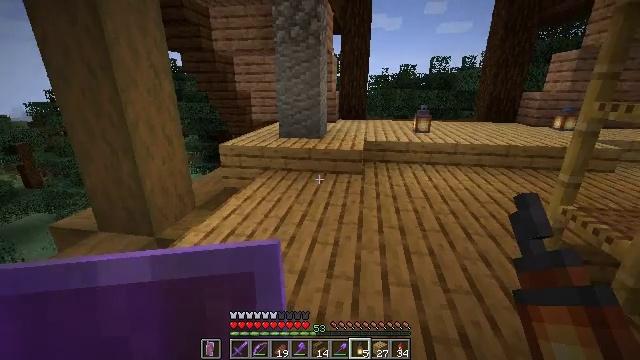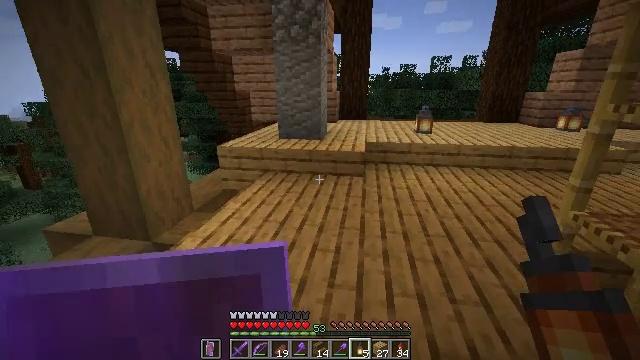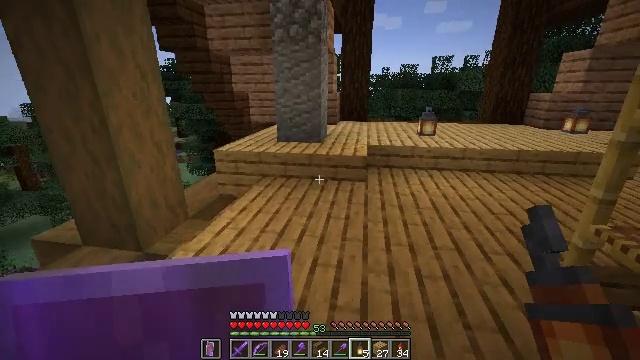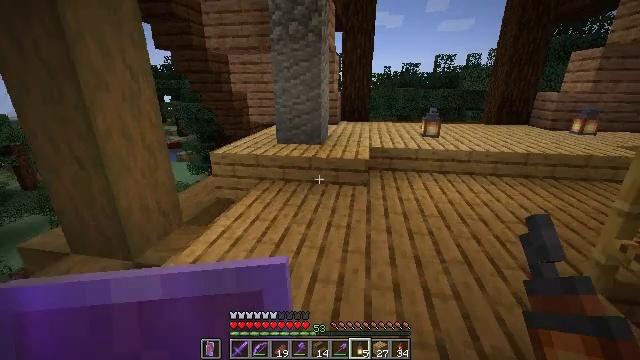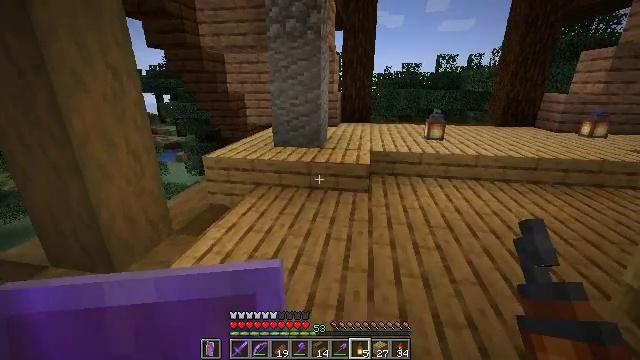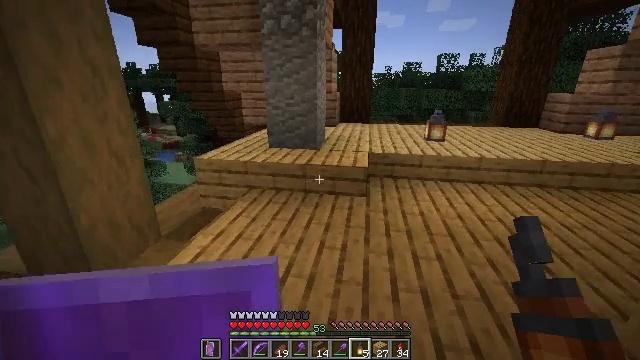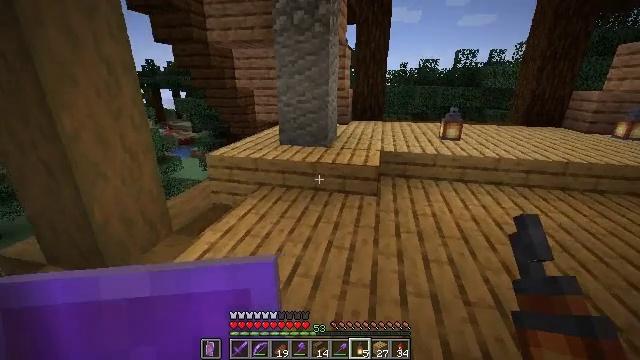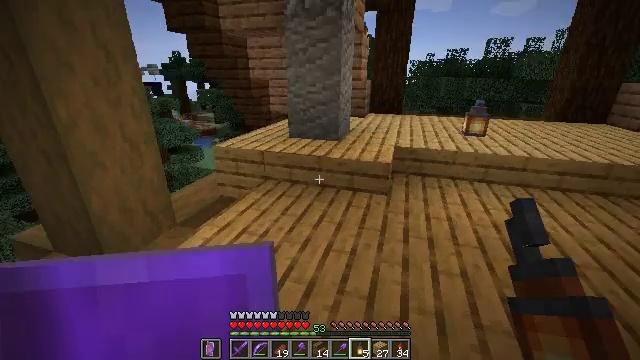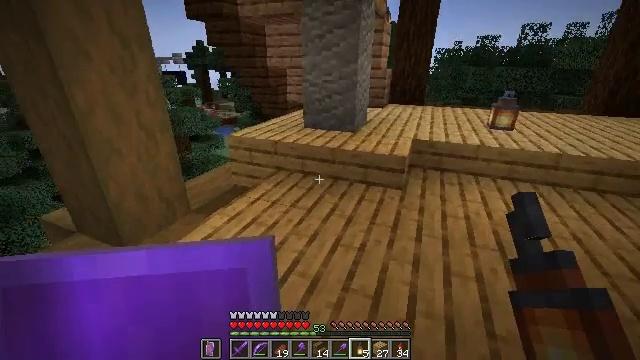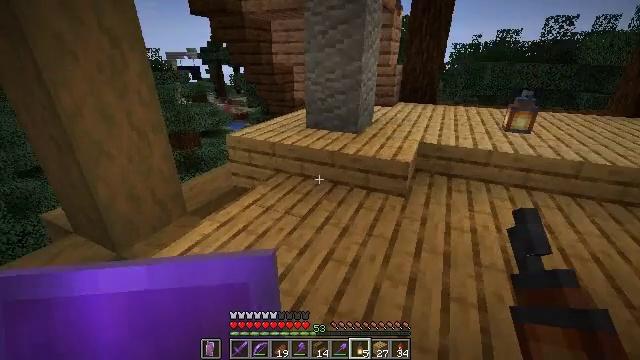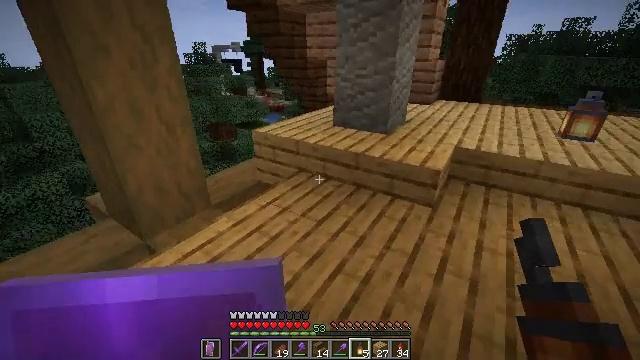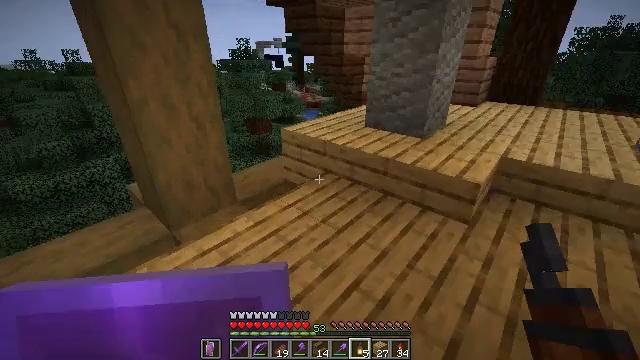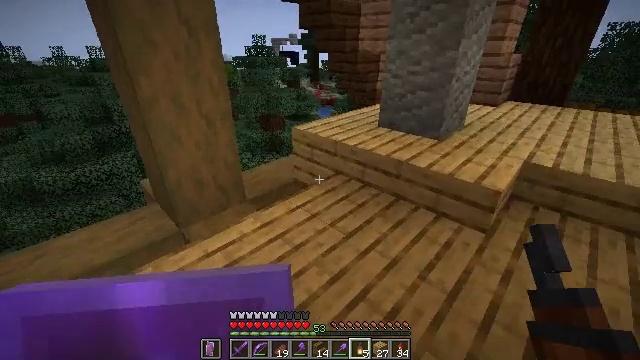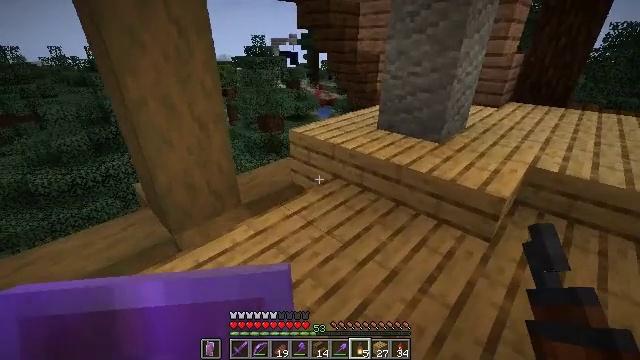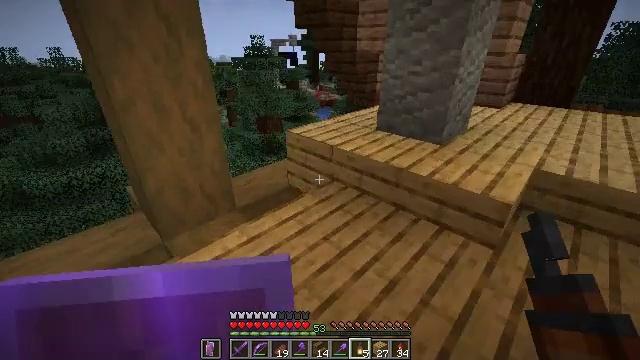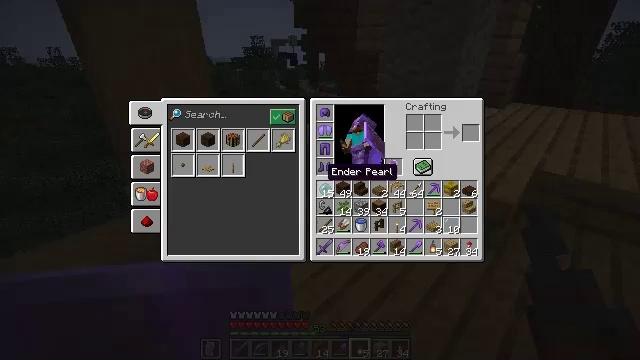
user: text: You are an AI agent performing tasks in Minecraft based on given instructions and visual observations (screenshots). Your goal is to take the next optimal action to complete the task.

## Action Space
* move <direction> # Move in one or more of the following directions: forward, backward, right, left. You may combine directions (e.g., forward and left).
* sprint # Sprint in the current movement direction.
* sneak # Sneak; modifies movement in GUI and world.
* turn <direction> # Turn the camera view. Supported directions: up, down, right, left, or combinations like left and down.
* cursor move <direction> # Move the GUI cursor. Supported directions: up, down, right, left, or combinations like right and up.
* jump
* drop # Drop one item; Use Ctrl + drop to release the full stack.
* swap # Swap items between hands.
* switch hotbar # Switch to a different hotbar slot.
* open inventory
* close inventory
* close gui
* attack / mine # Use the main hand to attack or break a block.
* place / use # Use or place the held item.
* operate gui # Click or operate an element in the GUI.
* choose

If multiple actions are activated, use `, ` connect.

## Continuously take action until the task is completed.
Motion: motion action
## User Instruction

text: Mine block crafting table.
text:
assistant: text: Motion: move forward
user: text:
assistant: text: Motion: move forward
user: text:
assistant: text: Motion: move forward
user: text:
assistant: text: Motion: move forward
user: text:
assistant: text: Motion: move forward and move right
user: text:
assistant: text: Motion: move forward and move right, turn left
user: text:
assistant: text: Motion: move forward and move right, turn left and down
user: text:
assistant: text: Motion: move forward and move right, turn left and down
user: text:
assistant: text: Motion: move forward and move right, turn left
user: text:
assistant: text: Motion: move forward and move right, turn left and down
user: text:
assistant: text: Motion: move forward, turn left
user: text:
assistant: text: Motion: move forward, turn left
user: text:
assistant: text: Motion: no_op
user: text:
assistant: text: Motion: no_op
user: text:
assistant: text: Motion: close inventory
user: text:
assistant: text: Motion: close inventory
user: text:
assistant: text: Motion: close inventory
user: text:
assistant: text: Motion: no_op
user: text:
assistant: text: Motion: no_op
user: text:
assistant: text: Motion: no_op
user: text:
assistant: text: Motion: turn right
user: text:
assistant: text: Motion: turn right
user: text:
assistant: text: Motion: turn right and down
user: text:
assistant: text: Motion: turn right and down
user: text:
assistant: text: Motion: turn right and down
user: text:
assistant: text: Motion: no_op
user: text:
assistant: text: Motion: no_op
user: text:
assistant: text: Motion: no_op
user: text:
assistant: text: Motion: no_op
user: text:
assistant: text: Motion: no_op